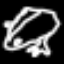
Label: frog